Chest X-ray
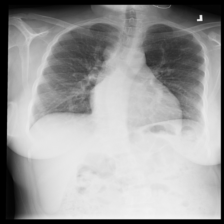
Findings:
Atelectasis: negative
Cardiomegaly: positive
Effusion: negative
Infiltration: negative
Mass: negative
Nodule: negative
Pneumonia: negative
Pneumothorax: negative
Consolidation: negative
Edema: negative
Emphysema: negative
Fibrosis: negative
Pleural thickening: negative
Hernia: negative